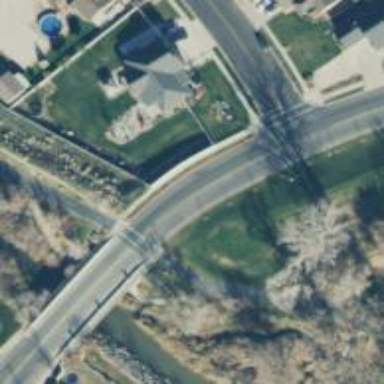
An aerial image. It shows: Footway on bridge.